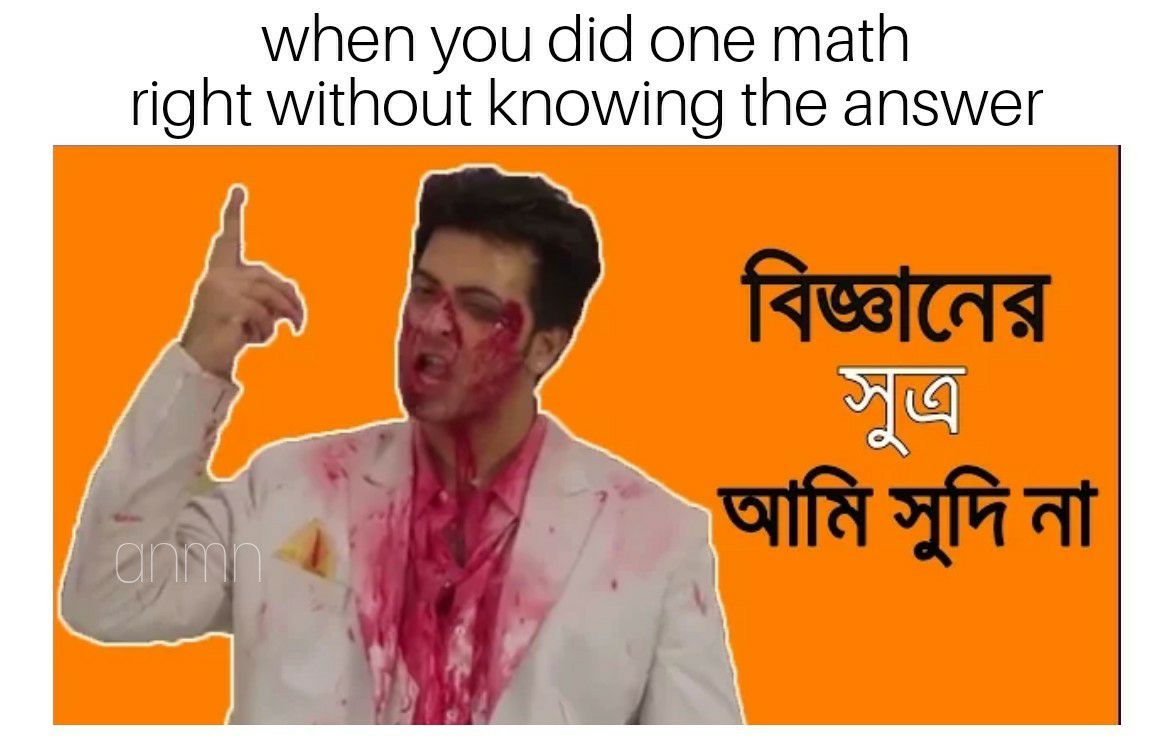
Caption: when you did one math right without knowing the answer   বিজ্ঞানের সুত্র আমি সুদি না
Label: non-hate